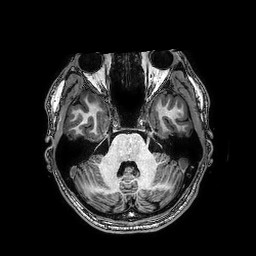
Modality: T1w
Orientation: coronal
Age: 40
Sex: male
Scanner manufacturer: philips
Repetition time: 0.00804 s
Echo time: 0.00368 s